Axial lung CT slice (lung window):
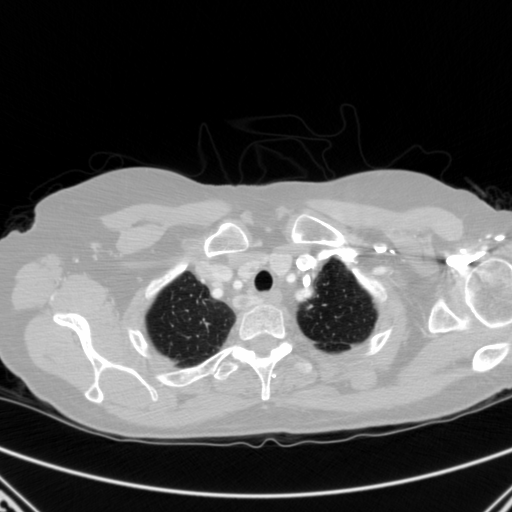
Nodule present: no